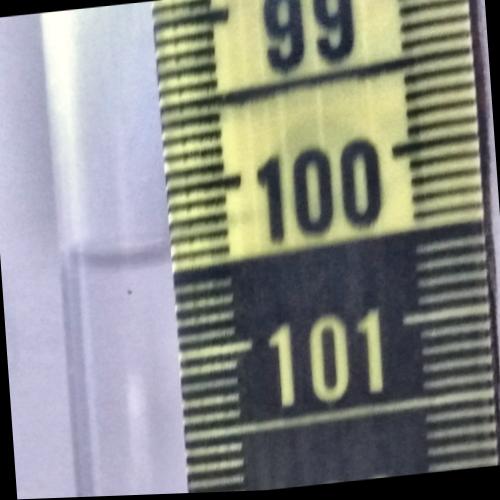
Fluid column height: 100.4 cm